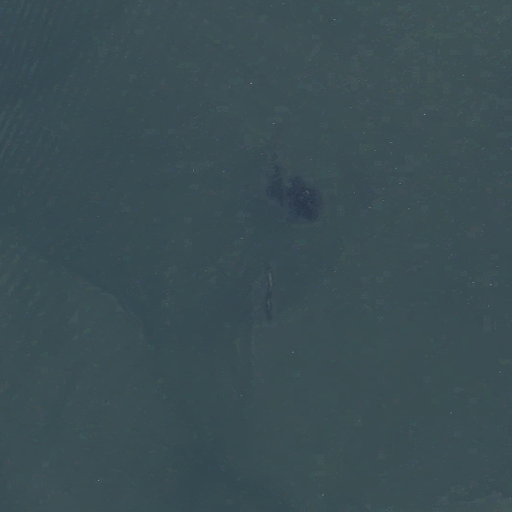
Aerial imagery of bar in Maine named Ram Island Ledge containing only open water